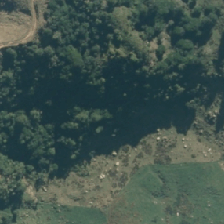
Land cover: broadleaved_indigenous_hardwood